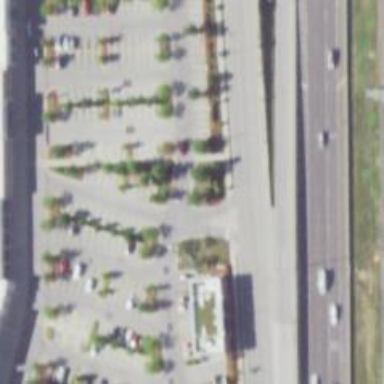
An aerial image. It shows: Footway located on traffic island.